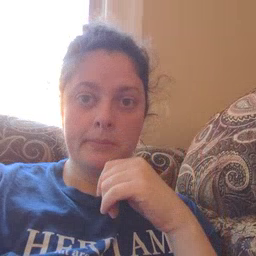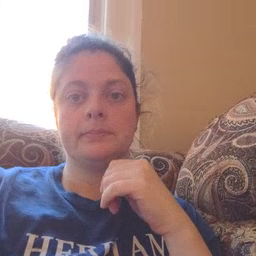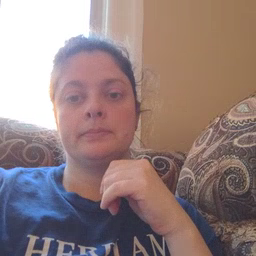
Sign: dad